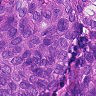
Metastatic tissue present: yes